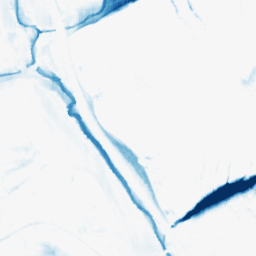
Category: morphological
Decomposition family: morphological_ellipse
Decomposition parameters: operation: closing
width: 30
height: 10
Upsampling method: sinc_hamming
Upsampling parameters: scale: 2
kernel_size: 4
Upsampling scale: 2